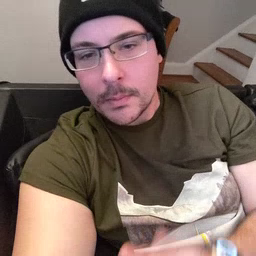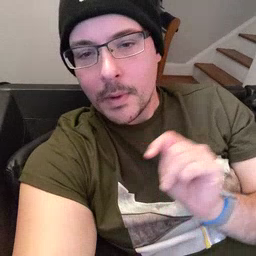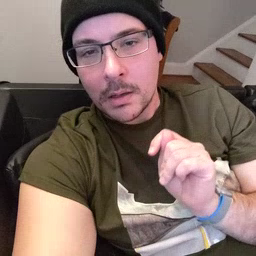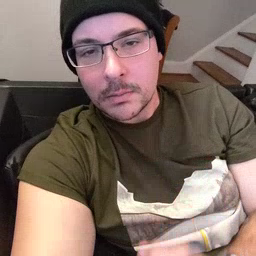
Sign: potty